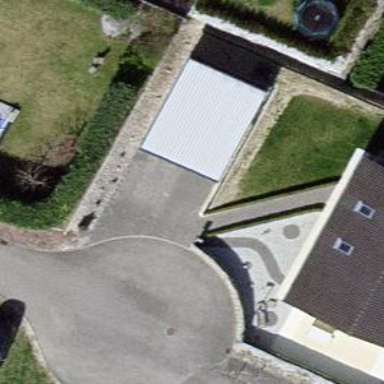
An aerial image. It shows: Garage.